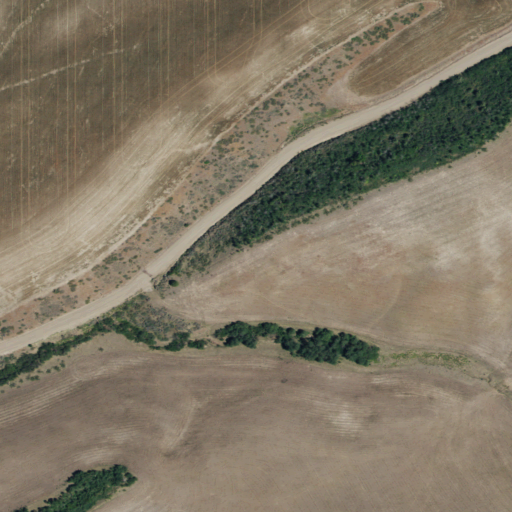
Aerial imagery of valley in Idaho named Water Canyon containing shrub, cultivated crops, open development, grassland, and medium intensity development